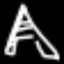
Label: The Eiffel Tower